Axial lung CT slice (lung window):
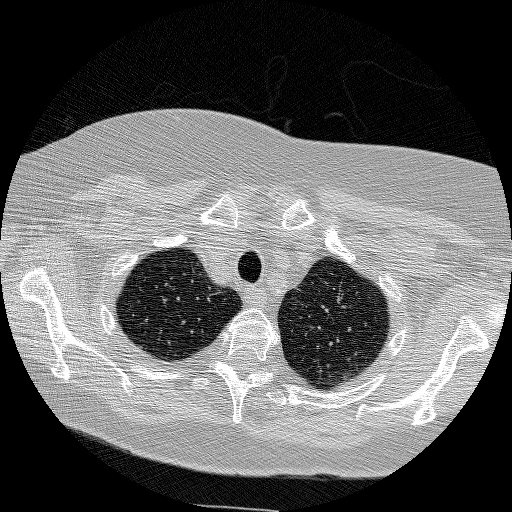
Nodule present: no